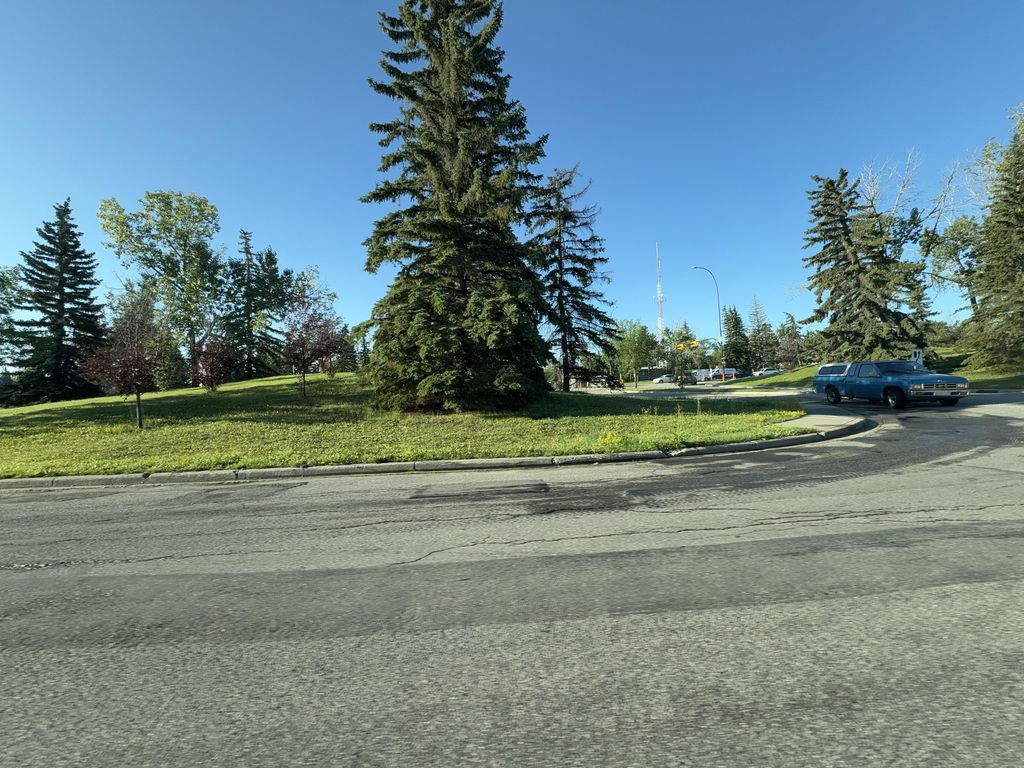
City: calgary